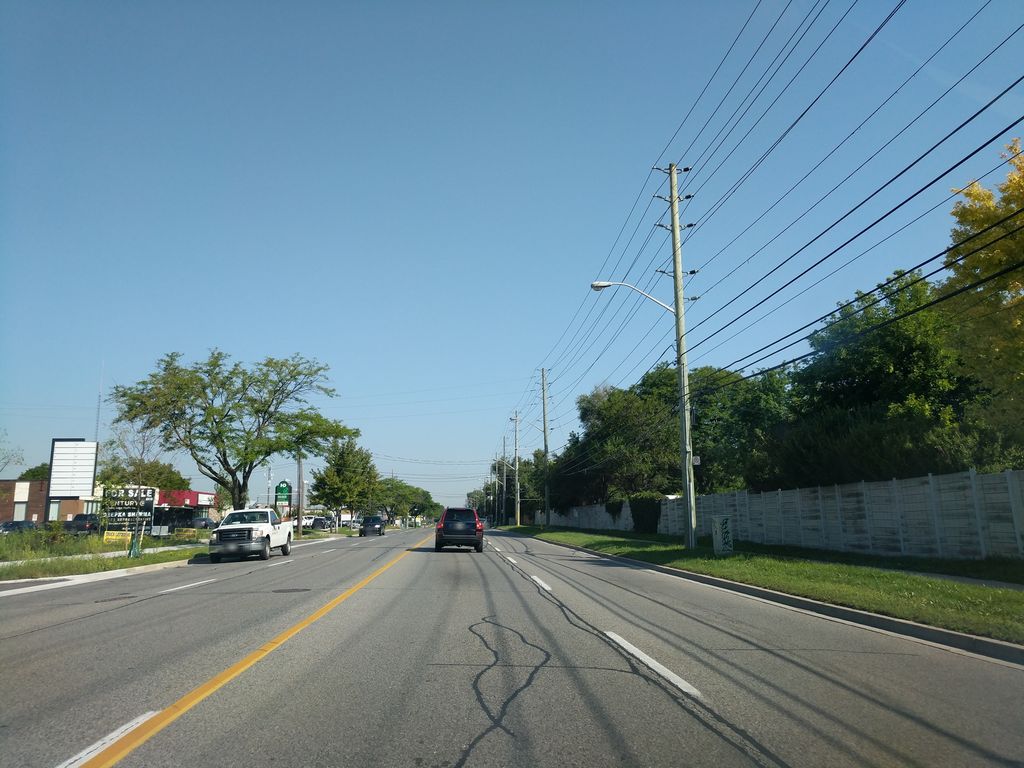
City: toronto